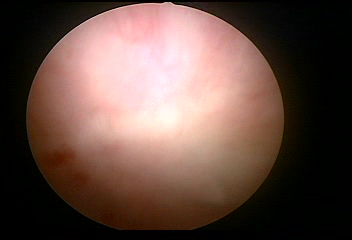
Modality: WLC
Class: Normal mucosa
Bladder cancer association: No